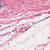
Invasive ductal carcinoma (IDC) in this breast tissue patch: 0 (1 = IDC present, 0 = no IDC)